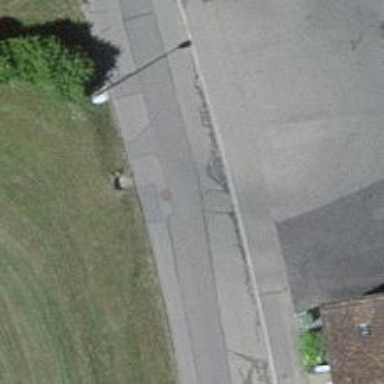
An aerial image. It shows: Unclassified road with sidewalk on the left.